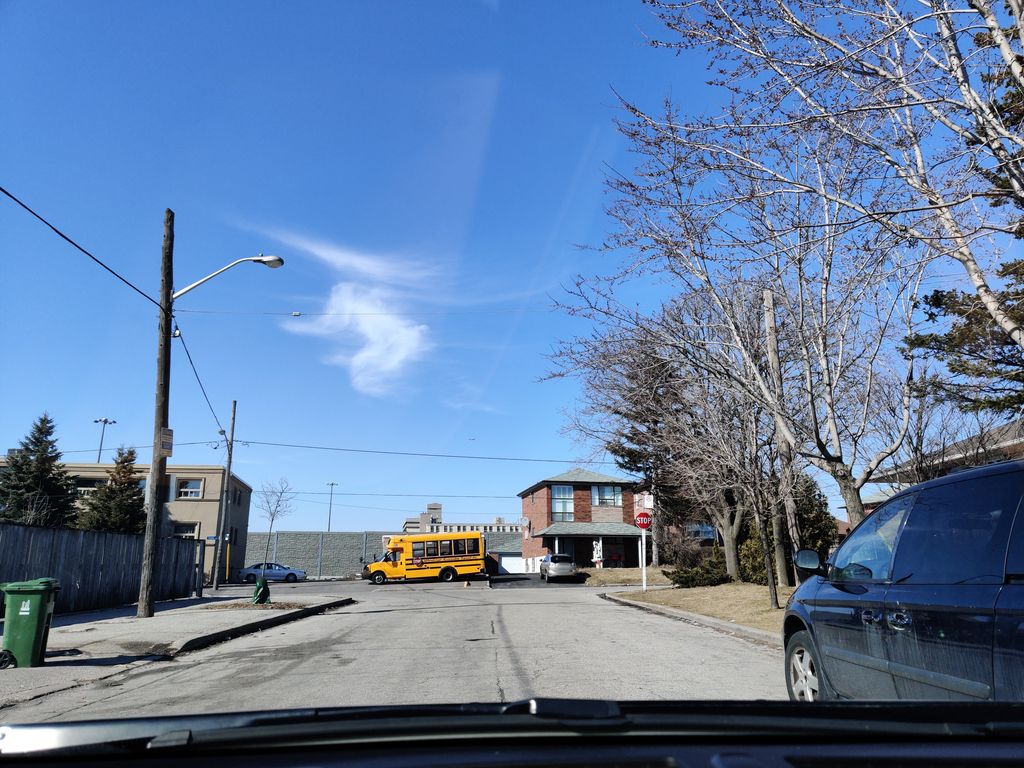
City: toronto